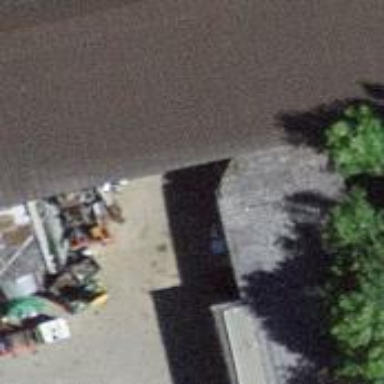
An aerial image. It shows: Garage.